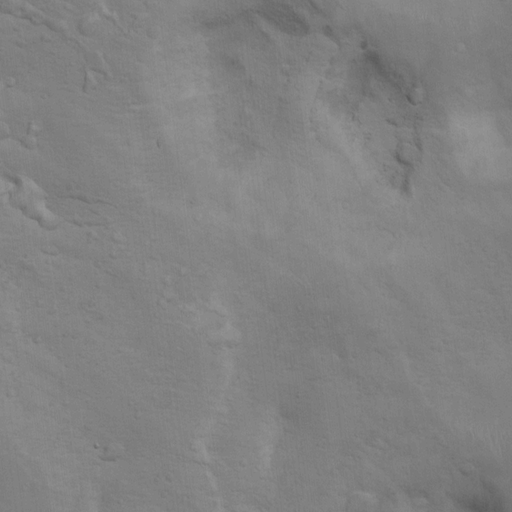
Classes present: Background, Cone